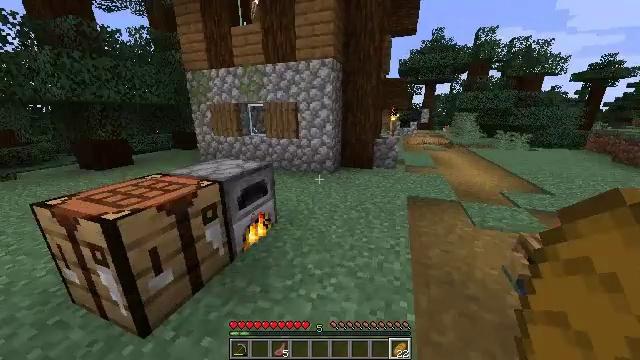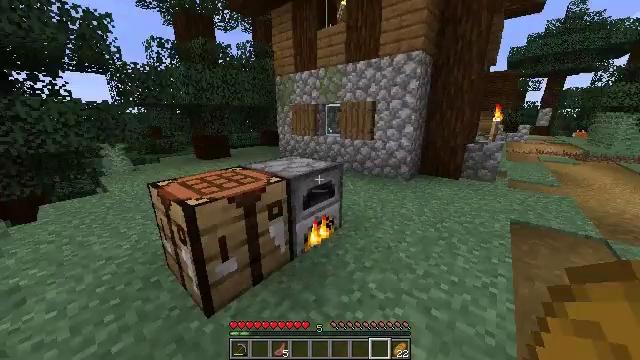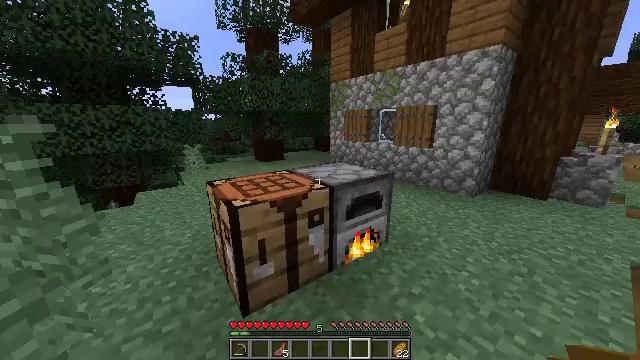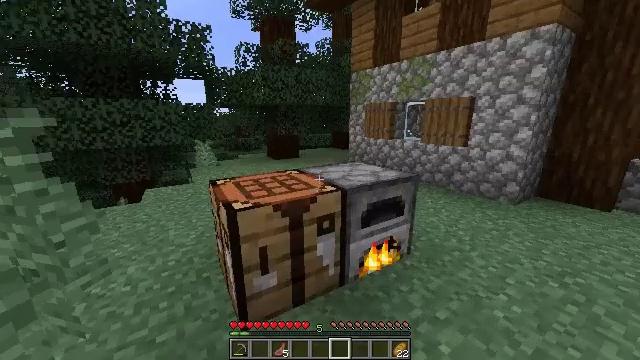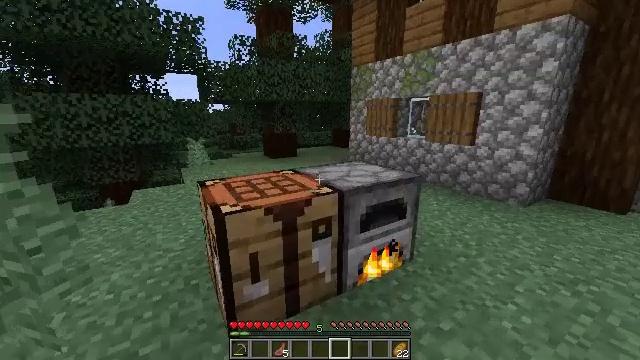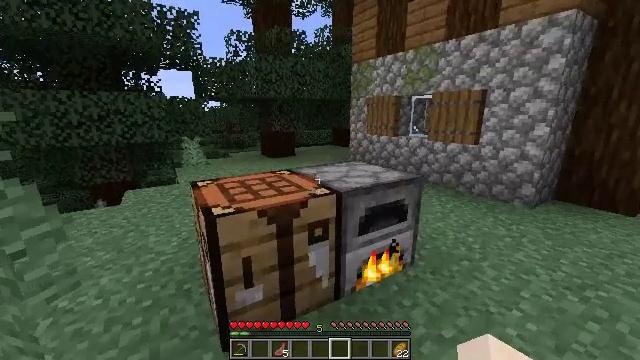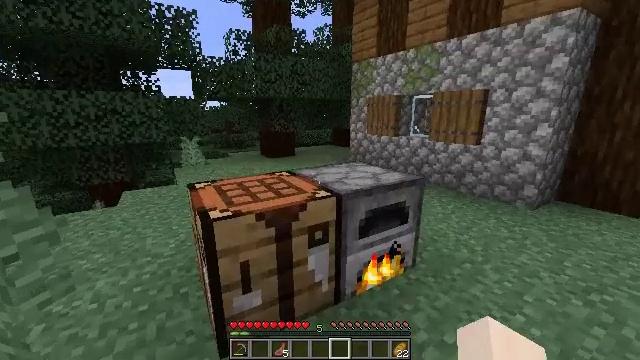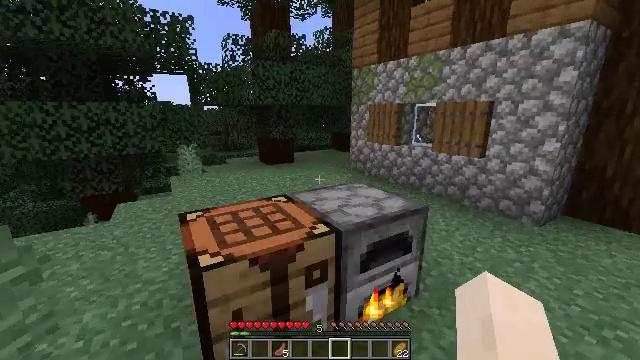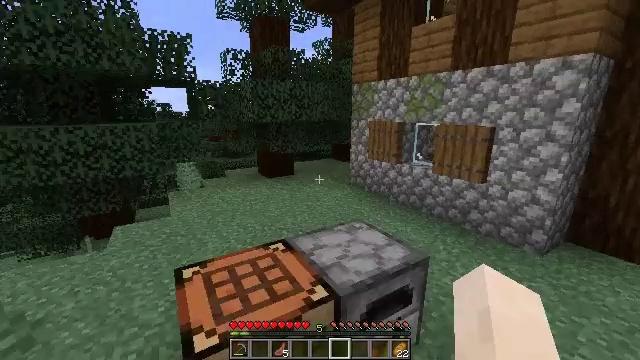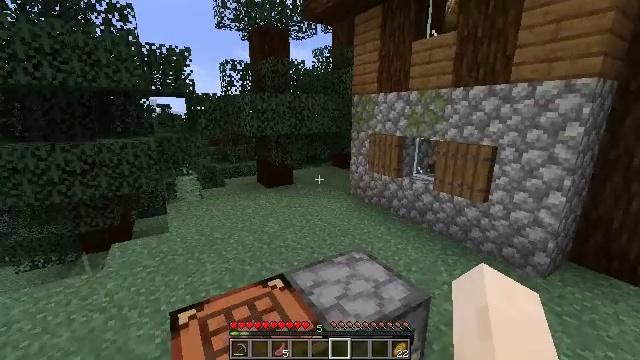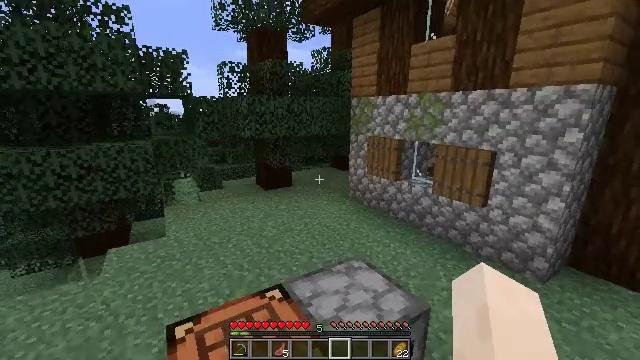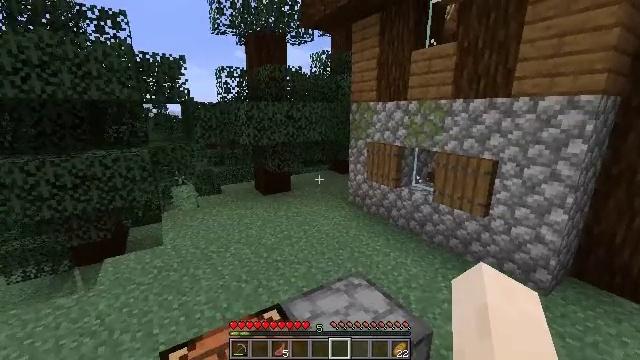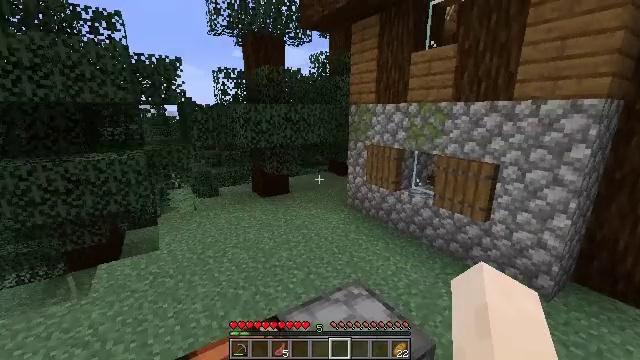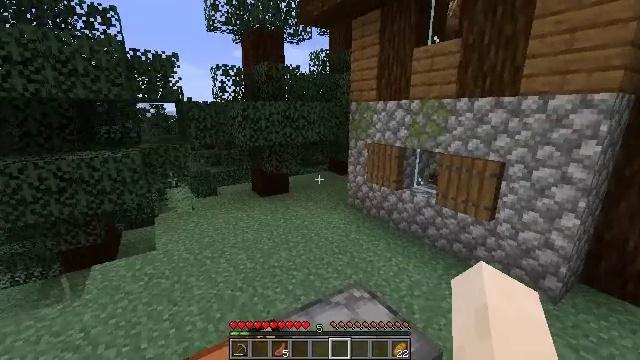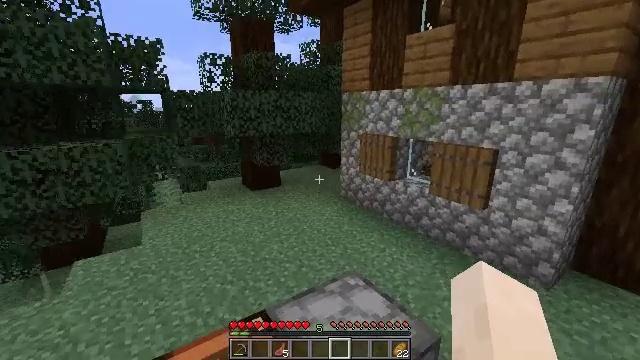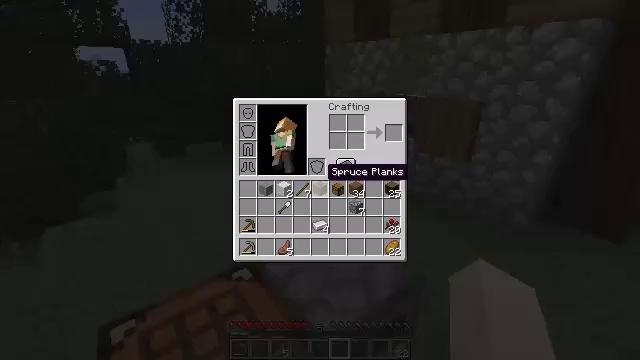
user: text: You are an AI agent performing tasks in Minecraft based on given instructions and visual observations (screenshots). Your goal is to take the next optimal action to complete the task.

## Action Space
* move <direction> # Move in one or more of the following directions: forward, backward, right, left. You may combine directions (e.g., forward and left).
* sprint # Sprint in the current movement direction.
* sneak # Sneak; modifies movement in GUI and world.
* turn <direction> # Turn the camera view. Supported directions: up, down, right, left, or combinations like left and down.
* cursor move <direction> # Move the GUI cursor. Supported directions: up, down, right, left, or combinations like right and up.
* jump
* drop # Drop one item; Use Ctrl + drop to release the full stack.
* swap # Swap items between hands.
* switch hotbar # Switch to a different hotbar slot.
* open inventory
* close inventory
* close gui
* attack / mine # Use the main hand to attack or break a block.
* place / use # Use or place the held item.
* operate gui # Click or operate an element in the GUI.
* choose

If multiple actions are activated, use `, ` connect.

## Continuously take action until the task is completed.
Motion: motion action
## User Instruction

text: Gather spruce leaves to collect foliage.
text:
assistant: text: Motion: move forward, turn left
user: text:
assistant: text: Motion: turn left and up
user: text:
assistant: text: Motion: turn left
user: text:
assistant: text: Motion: no_op
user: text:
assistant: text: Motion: no_op
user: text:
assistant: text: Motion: move forward
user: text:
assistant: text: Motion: move forward, jump
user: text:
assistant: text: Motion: move forward, jump
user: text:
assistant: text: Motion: move forward, jump
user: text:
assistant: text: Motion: no_op
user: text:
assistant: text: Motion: no_op
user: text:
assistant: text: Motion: no_op
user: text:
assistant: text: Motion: no_op
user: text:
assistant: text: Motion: turn right
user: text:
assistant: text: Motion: turn right and down, open inventory
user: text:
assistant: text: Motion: cursor move down, open inventory
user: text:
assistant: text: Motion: cursor move right and down, open inventory
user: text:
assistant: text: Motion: no_op
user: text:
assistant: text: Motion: cursor move left and down
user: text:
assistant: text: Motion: cursor move left and down
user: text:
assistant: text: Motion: cursor move down
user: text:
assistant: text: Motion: no_op
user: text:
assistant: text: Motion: no_op
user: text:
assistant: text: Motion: no_op
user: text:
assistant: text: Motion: no_op
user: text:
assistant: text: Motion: no_op
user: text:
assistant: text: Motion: no_op
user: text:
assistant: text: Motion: no_op
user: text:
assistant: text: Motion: no_op
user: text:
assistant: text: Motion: operate gui